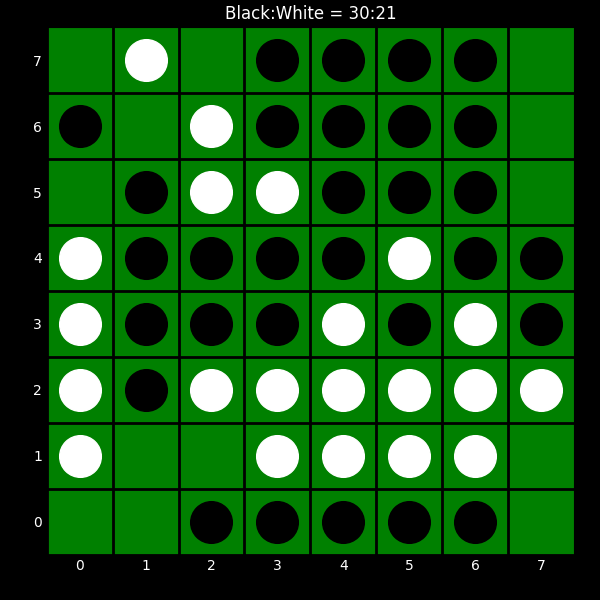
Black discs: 30
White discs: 21